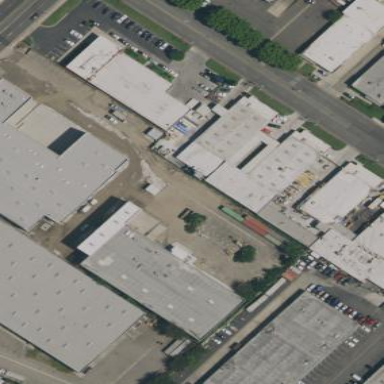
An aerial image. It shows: Industrial building.